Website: bh-photo
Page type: orders-overview
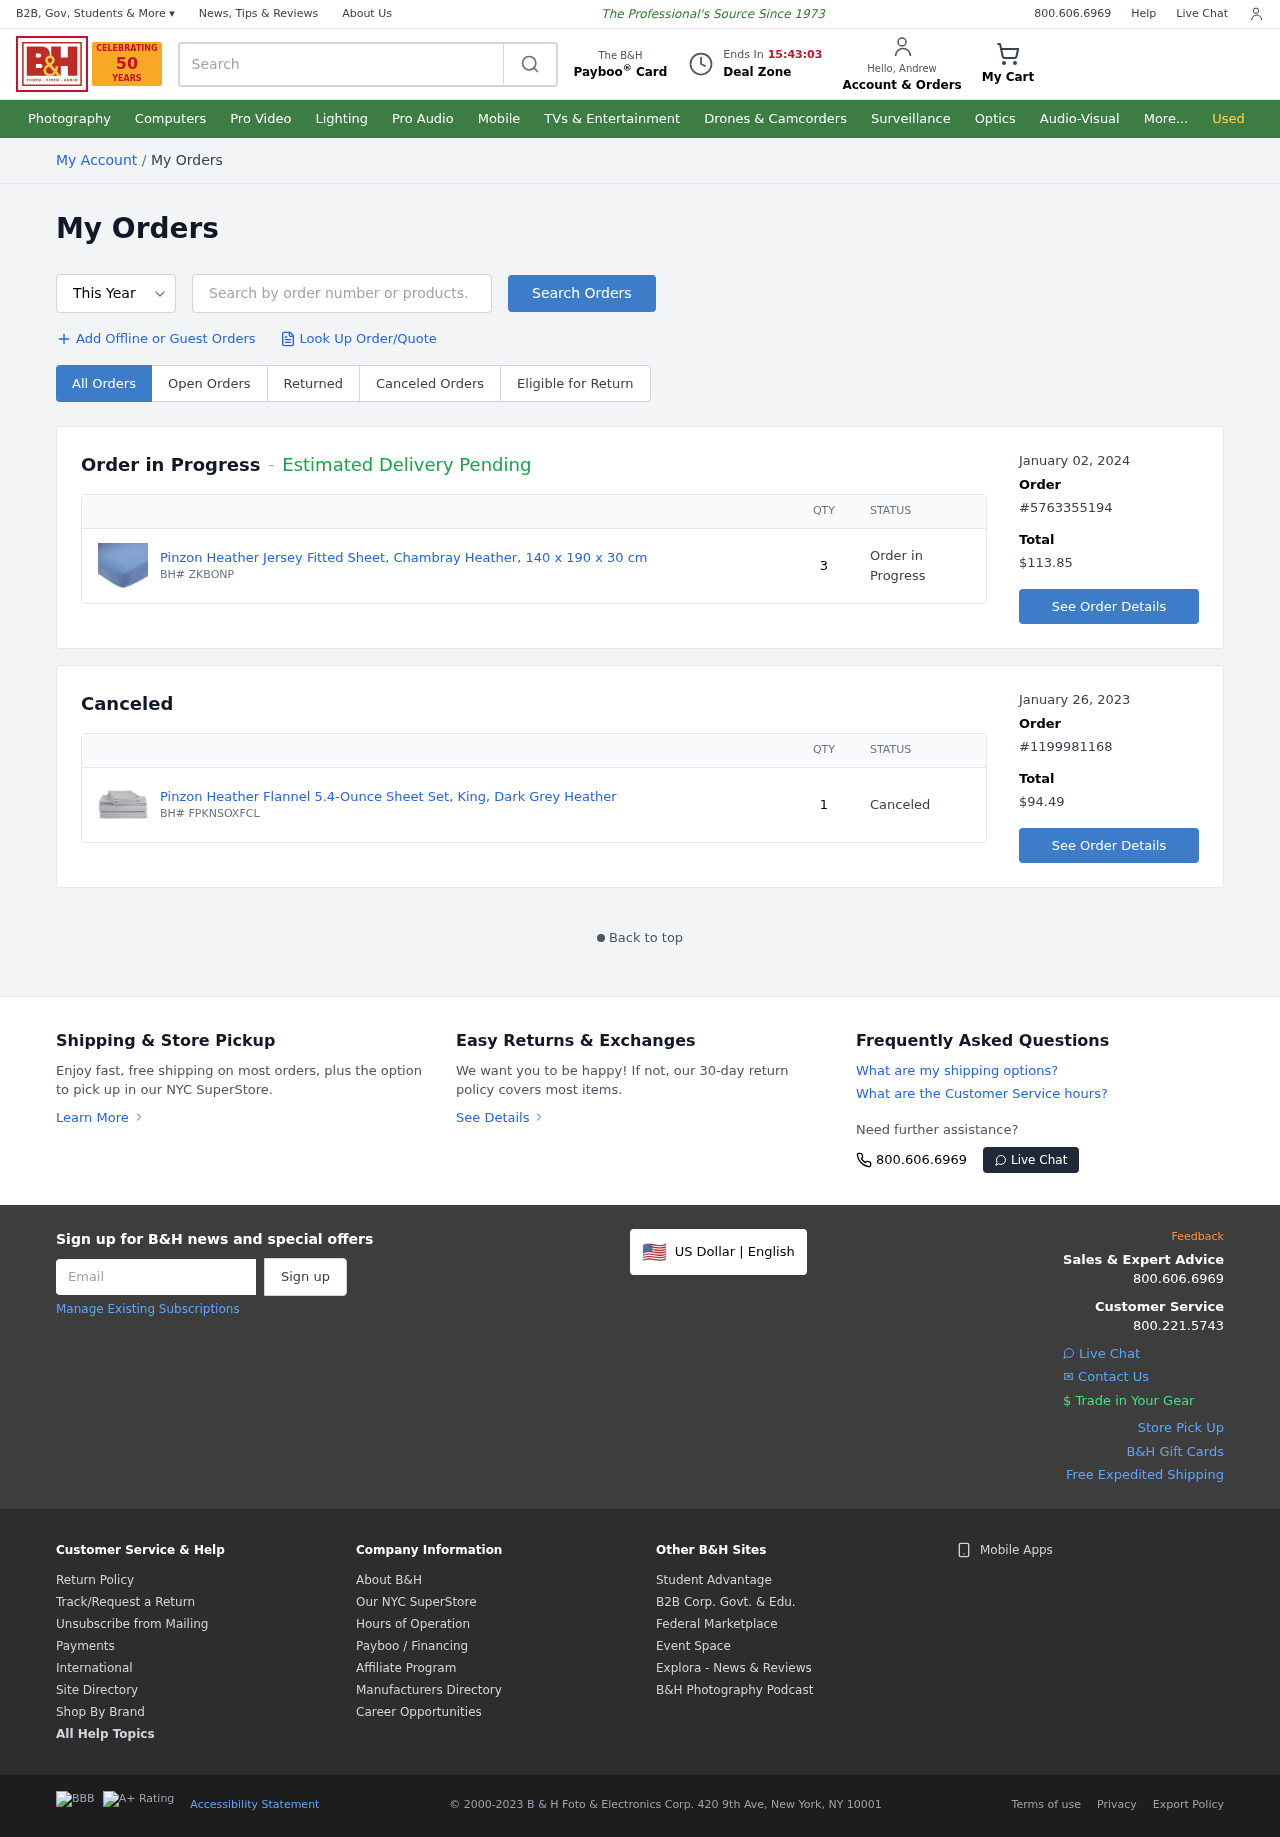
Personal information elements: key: PII_FIRSTNAME
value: Andrew
Product elements: key: PRODUCT1_NAME
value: Pinzon Heather Jersey Fitted Sheet, Chambray Heather, 140 x 190 x 30 cm
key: PRODUCT1_QUANTITY
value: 3
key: PRODUCT2_NAME
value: Pinzon Heather Flannel 5.4-Ounce Sheet Set, King, Dark Grey Heather
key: PRODUCT2_QUANTITY
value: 1
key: PRODUCT1_SKU
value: BH# ZKBONP
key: PRODUCT2_SKU
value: BH# FPKNSOXFCL
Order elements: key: ORDER_DATE
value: January 02, 2024
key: ORDER_ID
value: #5763355194
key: ORDER_TOTAL
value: $113.85
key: ORDER_DATE2
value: January 26, 2023
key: ORDER_ID2
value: #1199981168
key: ORDER_TOTAL2
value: $94.49
Search elements: key: HEADER_SEARCH
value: Search
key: SEARCH_ORDERS
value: Search by order number or products.